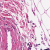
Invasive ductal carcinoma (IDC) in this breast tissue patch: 0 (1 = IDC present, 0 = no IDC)